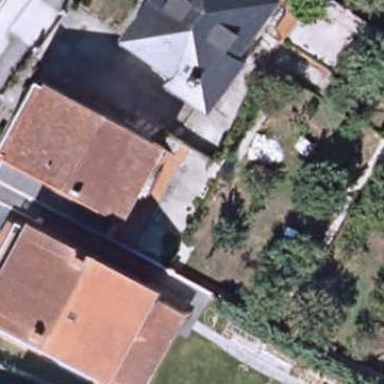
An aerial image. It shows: Simple house.